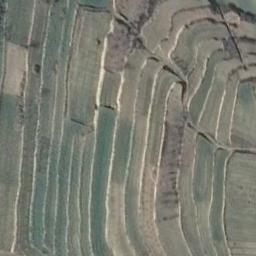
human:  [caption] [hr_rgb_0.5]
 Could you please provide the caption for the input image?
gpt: There are bare and green terrace .

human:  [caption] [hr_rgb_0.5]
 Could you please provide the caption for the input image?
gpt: There are many green plants on the terrace .

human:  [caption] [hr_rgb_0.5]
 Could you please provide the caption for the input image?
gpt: Most of the terraces are bare land .

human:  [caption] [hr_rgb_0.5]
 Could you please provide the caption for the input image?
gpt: A large layer of brown and green mixed terraces .

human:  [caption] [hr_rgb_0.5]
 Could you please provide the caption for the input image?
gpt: There are many green terraces arranged neatly .